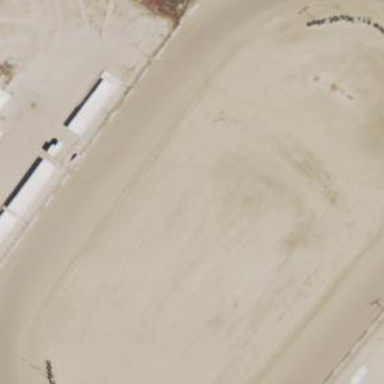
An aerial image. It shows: Motor sport raceway.